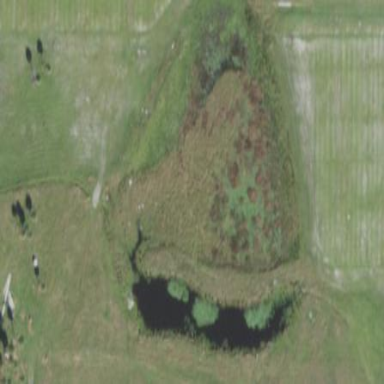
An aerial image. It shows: Marshy wetland area.